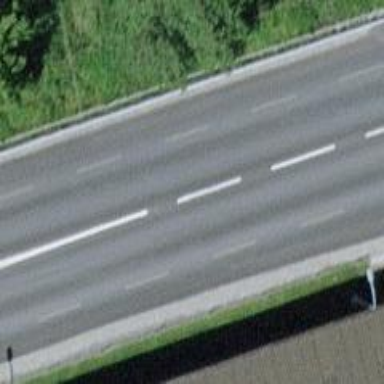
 with designated cycle lane on both sides."